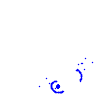
Particle: proton